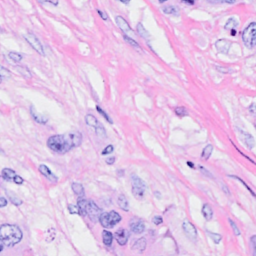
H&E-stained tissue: Breast